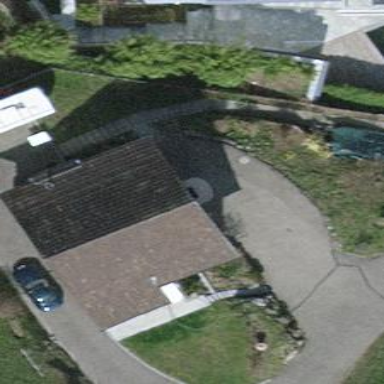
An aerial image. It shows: Detached building.